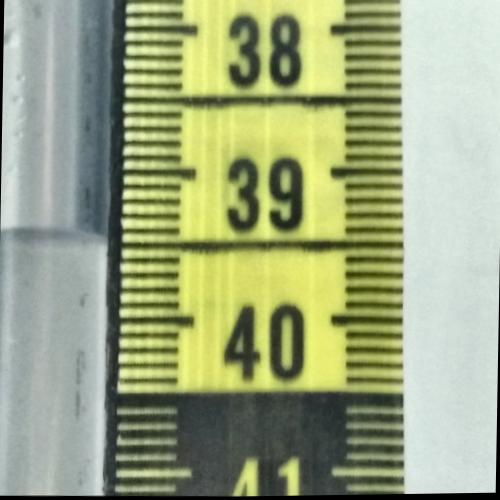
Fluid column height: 39.5 cm